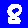
Digit: 8